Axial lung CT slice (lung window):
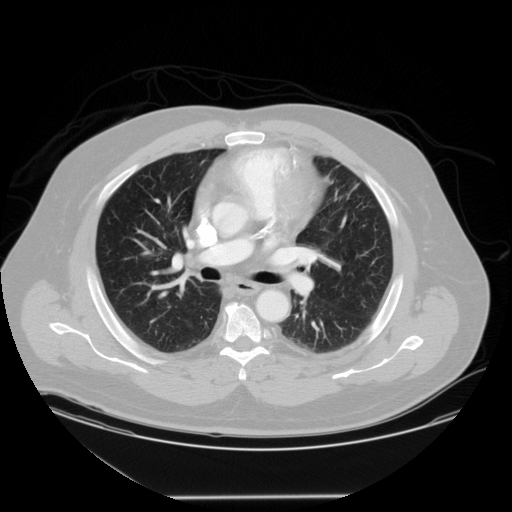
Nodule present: no